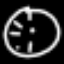
Label: clock